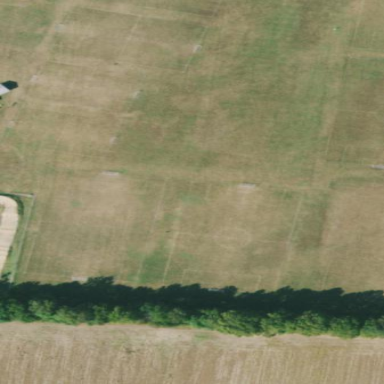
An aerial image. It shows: Soccer pitch designated for leisure and sports activities.